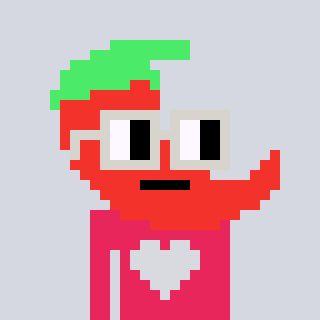
a pixel art character with square light gray glasses, a chilli-shaped head and a redpinkish-colored body on a cool background